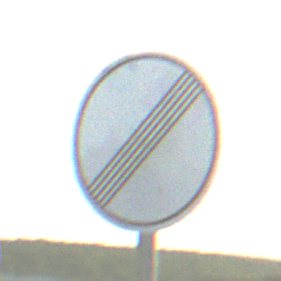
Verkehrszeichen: EndeSaemtlicherBegrenzungen
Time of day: SunriseSunset
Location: Outdoor (Beach)
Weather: Clear
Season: NotSpecified
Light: Natural